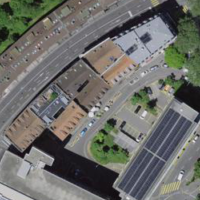
EUNIS habitat code: 54
Species observed at this site:
Salvia glutinosa
Cardamine heptaphylla